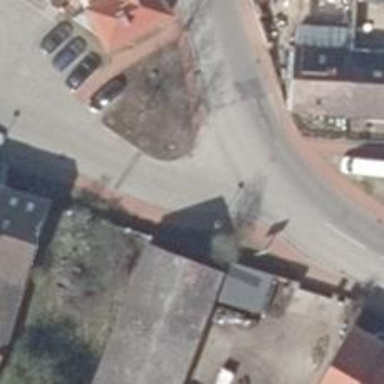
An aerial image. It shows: Road with "give way" sign.